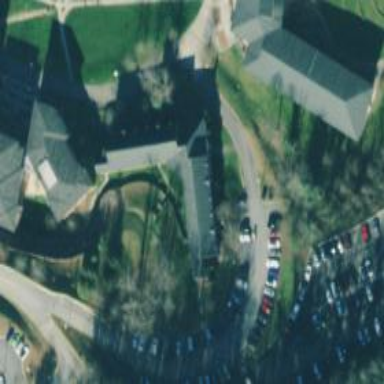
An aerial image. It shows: View of university building.